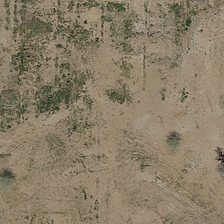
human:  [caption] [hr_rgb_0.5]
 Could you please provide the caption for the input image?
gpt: some green meadows are in a piece of bareland .

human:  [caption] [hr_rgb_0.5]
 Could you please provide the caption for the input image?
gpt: some green meadows are in a piece of bareland .

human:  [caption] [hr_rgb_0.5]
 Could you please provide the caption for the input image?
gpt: some green meadows are in a piece of bareland .

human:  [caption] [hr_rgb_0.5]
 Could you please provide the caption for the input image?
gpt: some green meadows are in a piece of bareland .

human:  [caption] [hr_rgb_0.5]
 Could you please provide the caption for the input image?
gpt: some green meadows are in a piece of bareland .